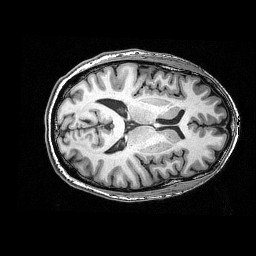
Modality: T1w
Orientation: axial
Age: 60
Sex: male
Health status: ill
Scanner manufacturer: siemens
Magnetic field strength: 3 T
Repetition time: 0.0025 s
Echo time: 0.00336 s